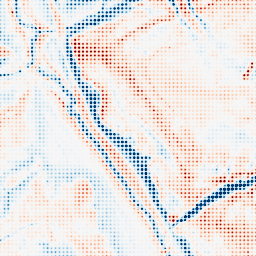
Category: edge_preserving
Decomposition family: guided
Decomposition parameters: radius: 8
eps: 1
Upsampling method: sinc_hamming
Upsampling parameters: scale: 8
kernel_size: 4
Upsampling scale: 8